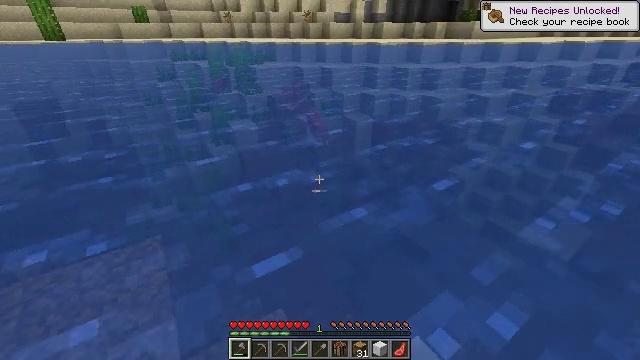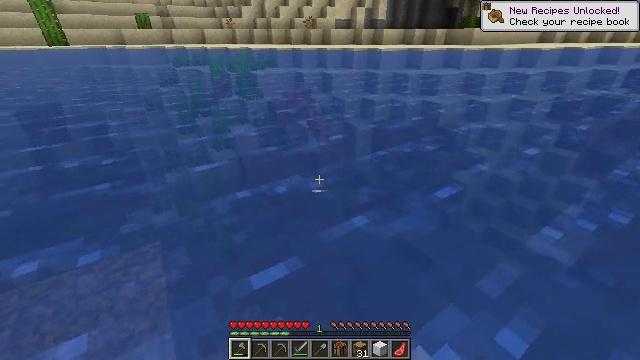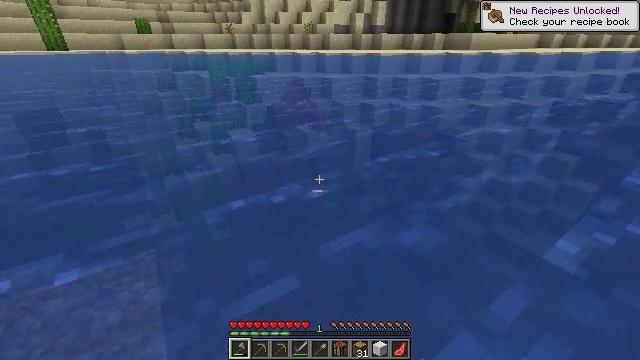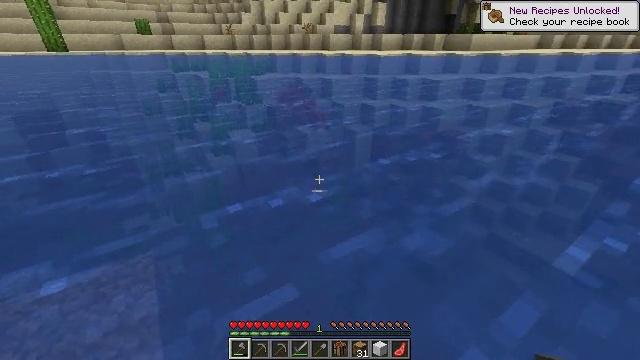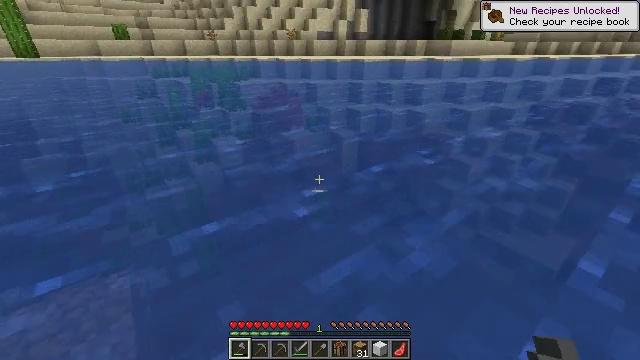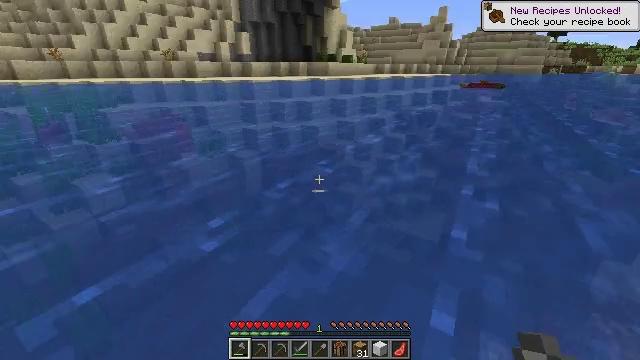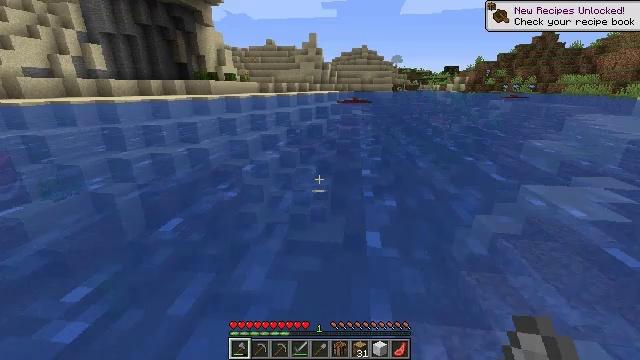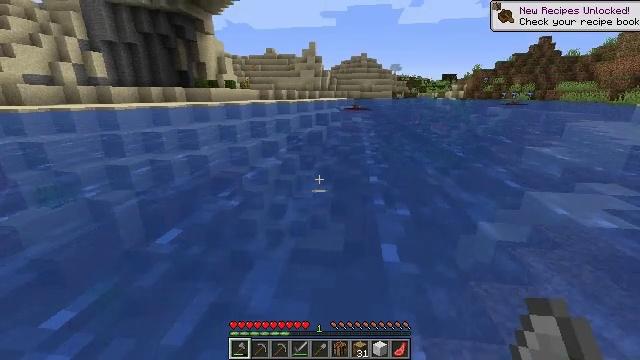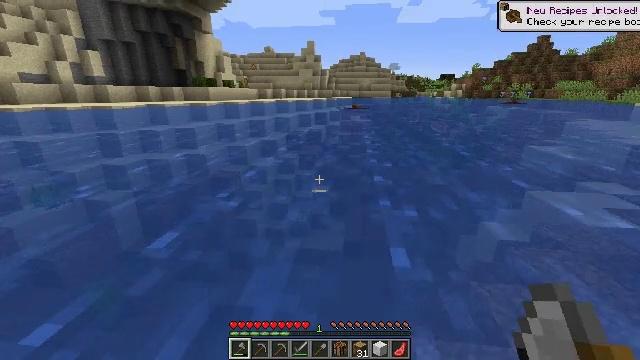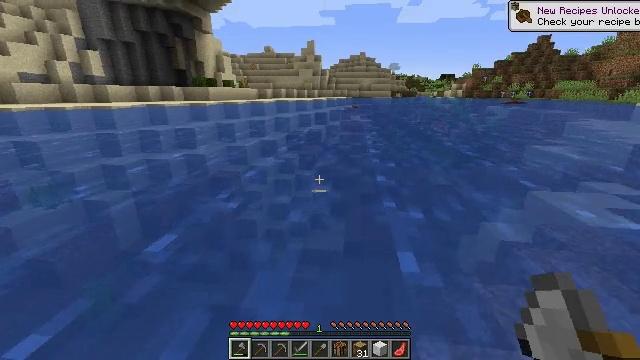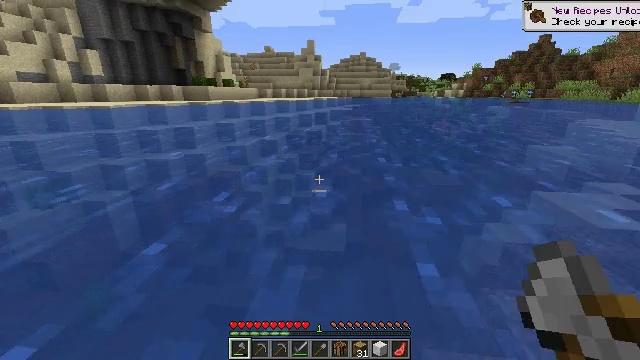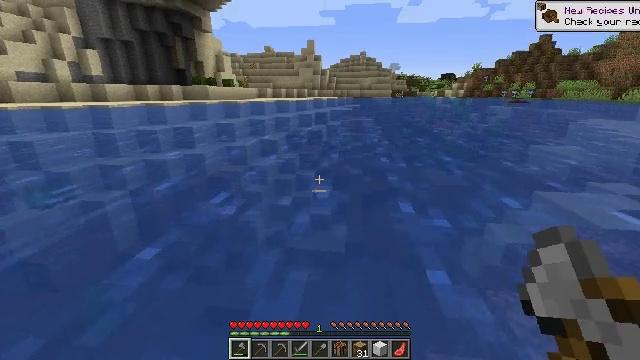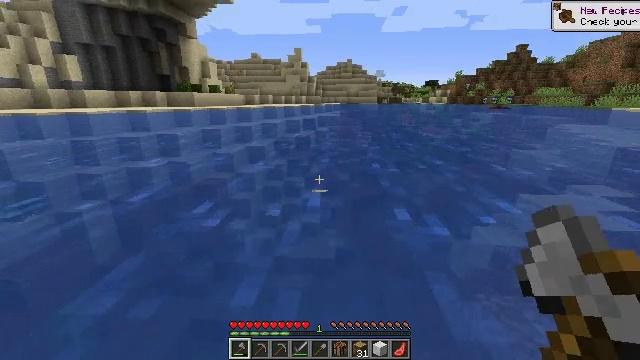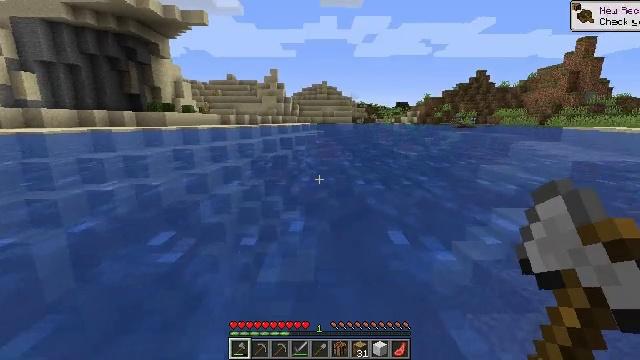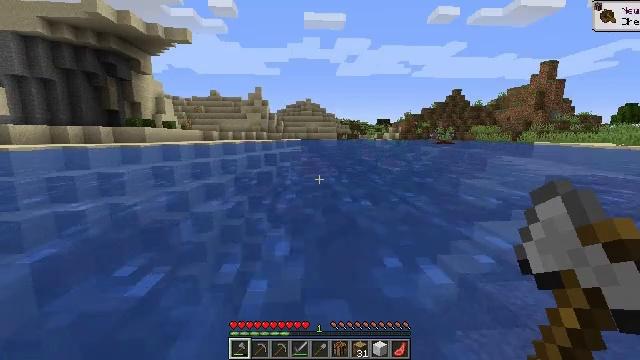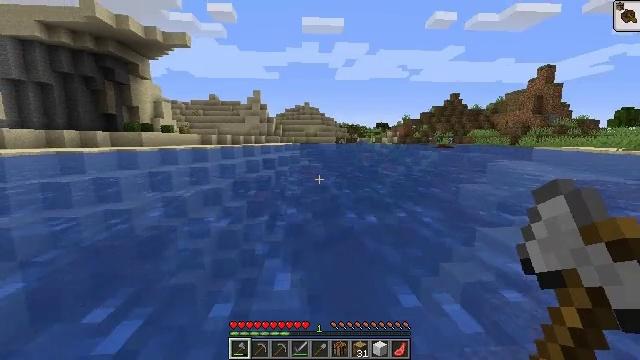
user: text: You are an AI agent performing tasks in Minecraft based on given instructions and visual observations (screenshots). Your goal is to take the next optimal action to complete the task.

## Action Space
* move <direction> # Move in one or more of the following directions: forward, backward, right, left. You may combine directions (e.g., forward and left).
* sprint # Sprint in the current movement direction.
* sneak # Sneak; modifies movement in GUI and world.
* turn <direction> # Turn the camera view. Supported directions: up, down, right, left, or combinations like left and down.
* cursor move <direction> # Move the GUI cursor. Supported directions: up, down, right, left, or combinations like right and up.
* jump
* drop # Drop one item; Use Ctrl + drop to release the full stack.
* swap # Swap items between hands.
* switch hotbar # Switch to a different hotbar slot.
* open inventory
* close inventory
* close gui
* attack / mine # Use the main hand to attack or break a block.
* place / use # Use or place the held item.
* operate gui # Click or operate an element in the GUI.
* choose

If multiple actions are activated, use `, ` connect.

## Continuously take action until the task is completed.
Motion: motion action
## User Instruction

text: Hunt fish.
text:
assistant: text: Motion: move forward, turn up
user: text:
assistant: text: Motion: move forward
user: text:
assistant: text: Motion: move forward
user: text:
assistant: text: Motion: move forward, turn right and up
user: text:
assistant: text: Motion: move forward, turn right and up
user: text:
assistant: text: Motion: move forward, turn right and up
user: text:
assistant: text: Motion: move forward, turn up
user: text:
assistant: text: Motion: move forward
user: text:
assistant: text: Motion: move forward
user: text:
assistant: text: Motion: move forward
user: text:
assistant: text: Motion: move forward
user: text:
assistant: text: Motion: move forward, turn right and up
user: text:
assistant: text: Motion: move forward, turn right and up
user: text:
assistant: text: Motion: move forward, turn right and up, jump
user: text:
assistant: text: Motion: move forward, jump
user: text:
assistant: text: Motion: move forward, jump
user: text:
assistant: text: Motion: move forward, turn down, jump
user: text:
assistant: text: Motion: move forward, jump
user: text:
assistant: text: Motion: move forward, jump
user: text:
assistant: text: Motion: move forward, jump
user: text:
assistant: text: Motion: move forward
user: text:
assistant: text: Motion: move forward
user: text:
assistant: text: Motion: move forward
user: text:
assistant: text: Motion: move forward
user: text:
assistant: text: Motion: move forward
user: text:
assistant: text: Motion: move forward
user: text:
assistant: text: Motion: move forward
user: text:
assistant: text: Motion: move forward
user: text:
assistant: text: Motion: move forward
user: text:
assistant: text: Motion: move forward